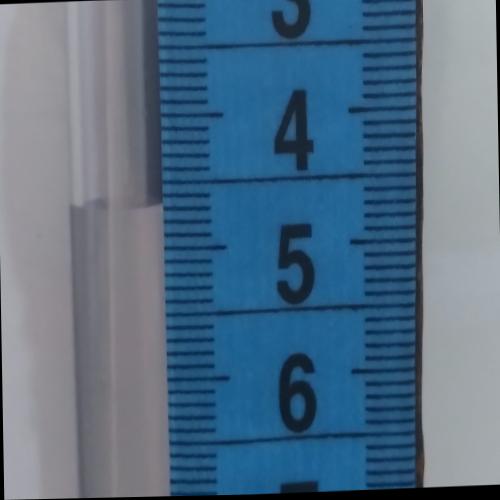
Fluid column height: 4.7 cm